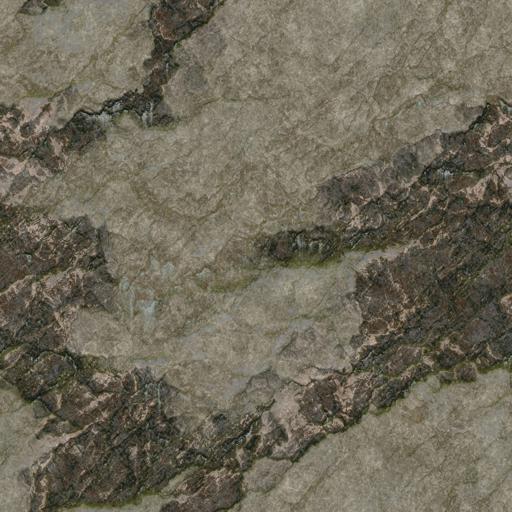
Tags: cliff grey rock stone